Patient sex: M
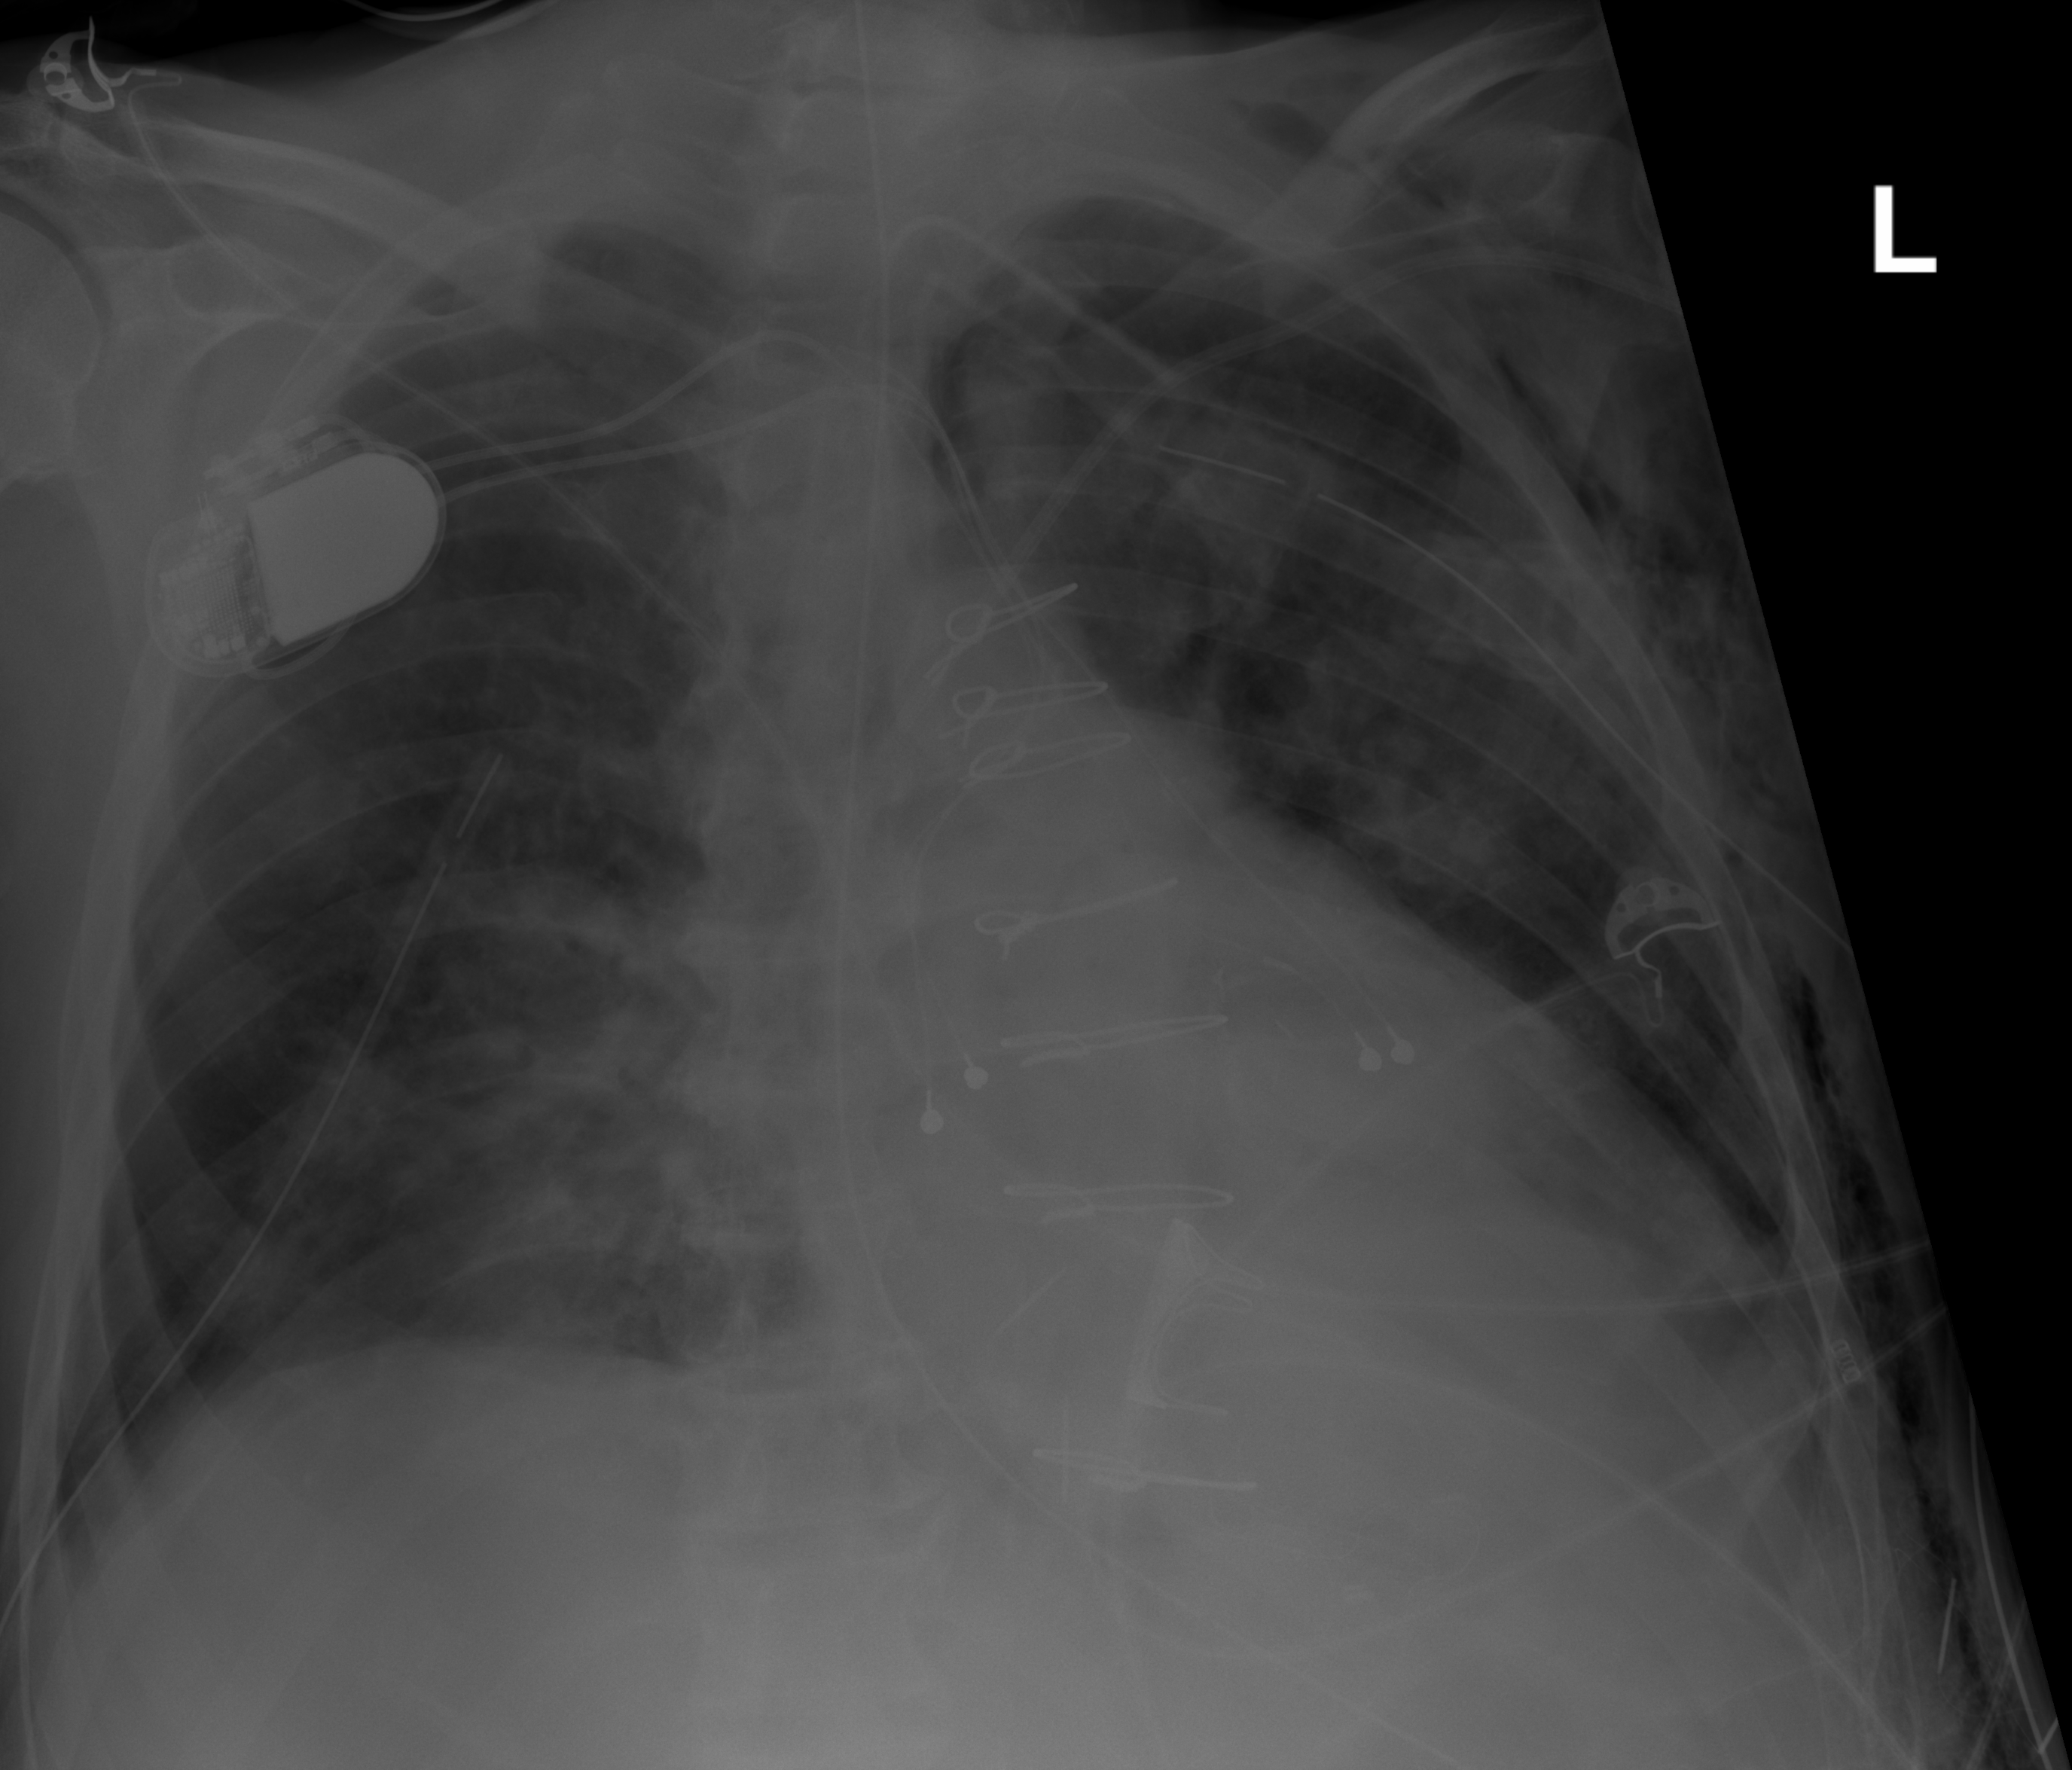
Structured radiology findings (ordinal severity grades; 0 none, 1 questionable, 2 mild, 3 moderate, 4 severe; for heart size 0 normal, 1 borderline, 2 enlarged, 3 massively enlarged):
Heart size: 2
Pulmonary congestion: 2
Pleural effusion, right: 0
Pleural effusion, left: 1
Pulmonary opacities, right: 2
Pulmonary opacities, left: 0
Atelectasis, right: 2
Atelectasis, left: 2